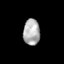
Tissue: skin
Cell type: Epithelial cells
Senescence score: 0.2117
Nuclear area (px): 421
Mean DAPI intensity: 175.843